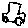
Label: car